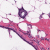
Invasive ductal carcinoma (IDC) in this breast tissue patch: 0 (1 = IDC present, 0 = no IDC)